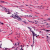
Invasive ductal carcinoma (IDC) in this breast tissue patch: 0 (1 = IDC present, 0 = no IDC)